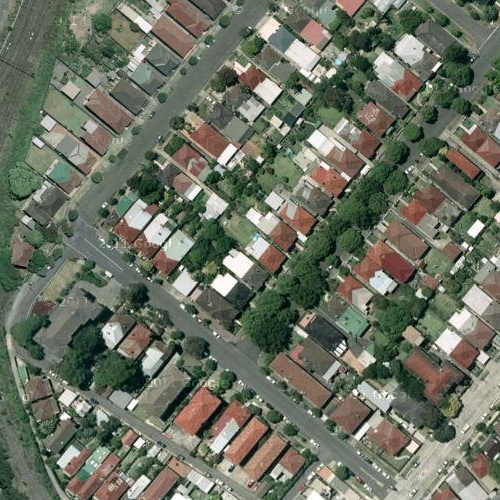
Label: sydney